Question: I just got another assignment for web design. And I was curios how to space text like this.
The issue here is not the heading nor the text on the left. I have problem with the time on the right. We are forbidden to edit html which looks like this:
'''
<div class="oteviracka">
<h2>Oteviraci doba</h2>
<p><strong>Po &ndash; Pa:</strong> 11:00 &ndash; 23:00</p>
<p><strong>So:</strong> 11:00 &ndash; 24:00</p>
<p><strong>So:</strong> 11:00 &ndash; 22:00</p>
</div>
'''
I tried almost everything but the code was always "dirty" and I doubt it is done by the way I did it. (First-child spacing and so).
So my question is
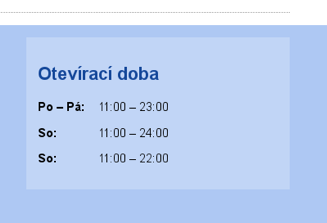
Answer: Use the rule 'display: inline-block' on the 'strong' elements. This rule is combination of inline but with the ability to specify a size:
'''
p strong {
display: inline-block;
width: 150px
/* IE7 */
*display: inline;
zoom: 1;
/* IE7 */
}
'''
<URL>
Further reading:
- <URL>